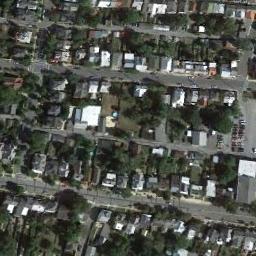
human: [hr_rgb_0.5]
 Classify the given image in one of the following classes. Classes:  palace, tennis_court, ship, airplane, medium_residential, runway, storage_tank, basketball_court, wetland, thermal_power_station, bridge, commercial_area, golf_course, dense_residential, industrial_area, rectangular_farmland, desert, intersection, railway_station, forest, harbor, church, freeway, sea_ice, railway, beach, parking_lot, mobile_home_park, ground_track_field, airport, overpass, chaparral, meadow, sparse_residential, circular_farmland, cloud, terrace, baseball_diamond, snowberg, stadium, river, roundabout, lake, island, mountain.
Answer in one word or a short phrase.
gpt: dense_residential